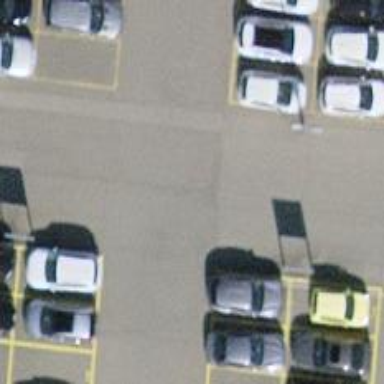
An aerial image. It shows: Road serving as parking aisle.